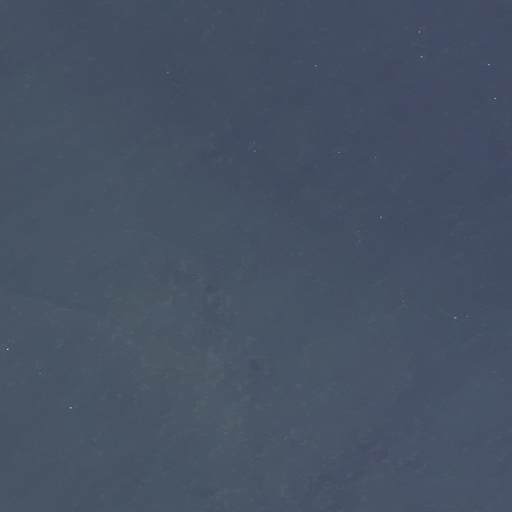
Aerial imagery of bar in Maine named Thompson Ledges containing only open water